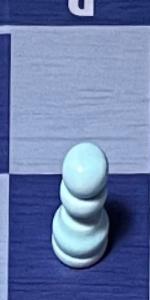
Label: Pawn_White